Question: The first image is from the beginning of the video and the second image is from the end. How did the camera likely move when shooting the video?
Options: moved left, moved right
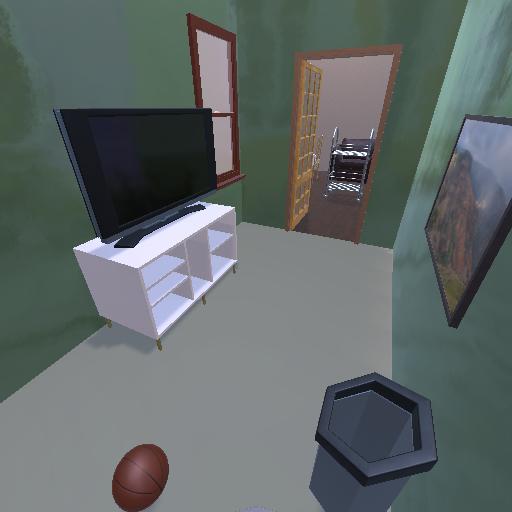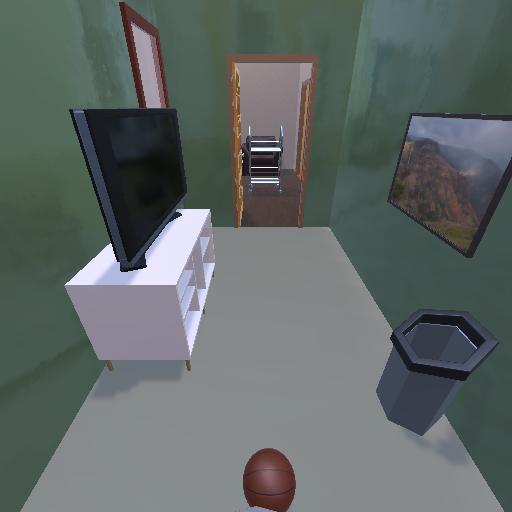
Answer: moved left